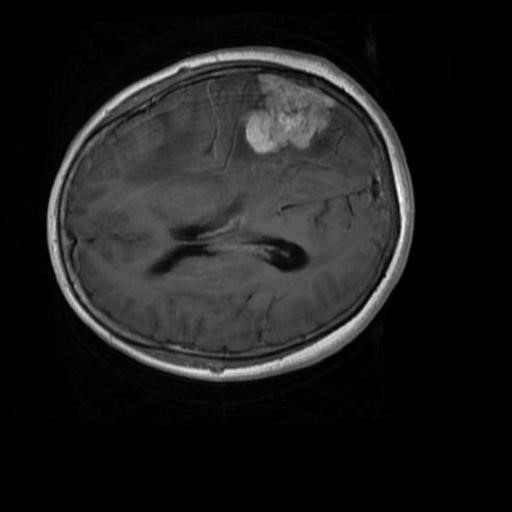
Label: brain_menin